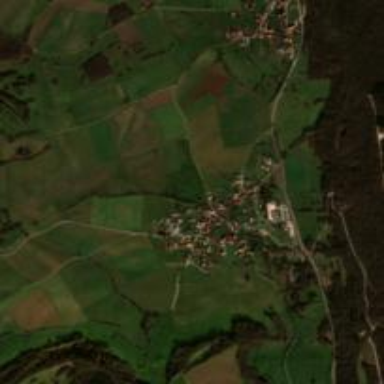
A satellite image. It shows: Village.